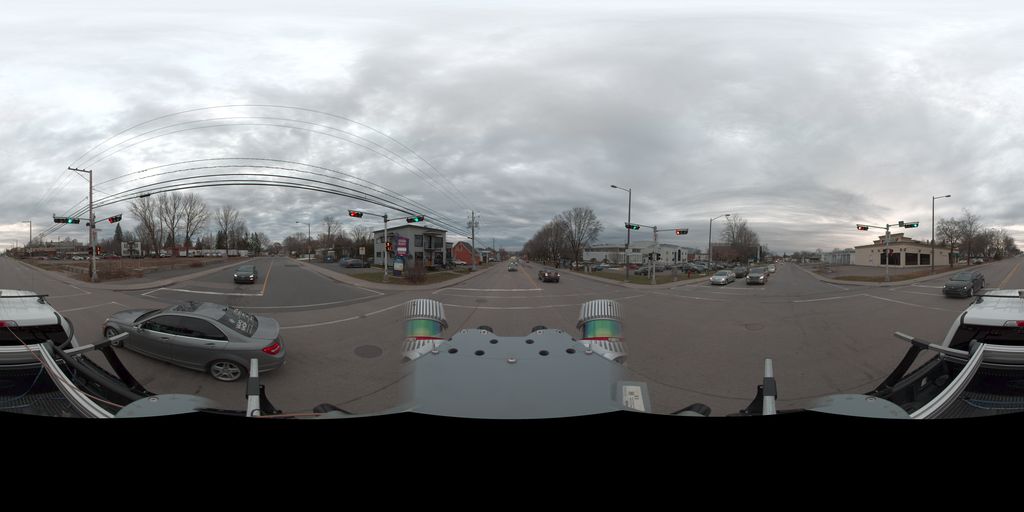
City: quebec_city